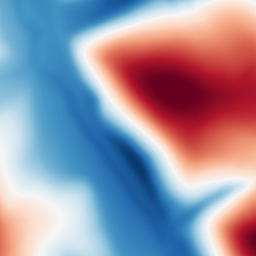
Category: multiscale
Decomposition family: dog
Decomposition parameters: sigma_low: 5
sigma_high: 100
Upsampling method: regularized
Upsampling parameters: scale: 4
lambda_reg: 0.01
Upsampling scale: 4